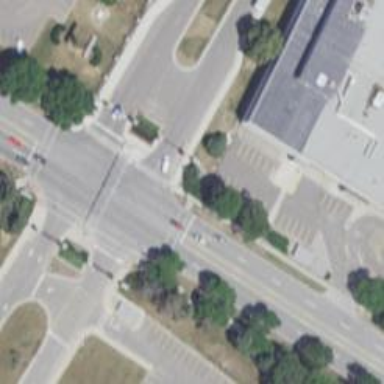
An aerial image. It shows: Footway with crossing lines.